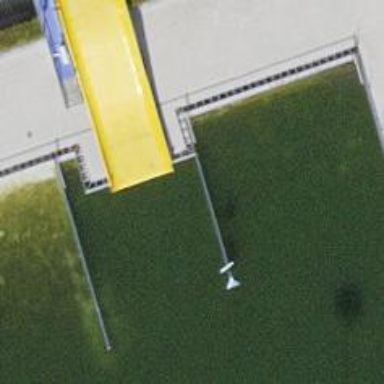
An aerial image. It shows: Water slide attraction.